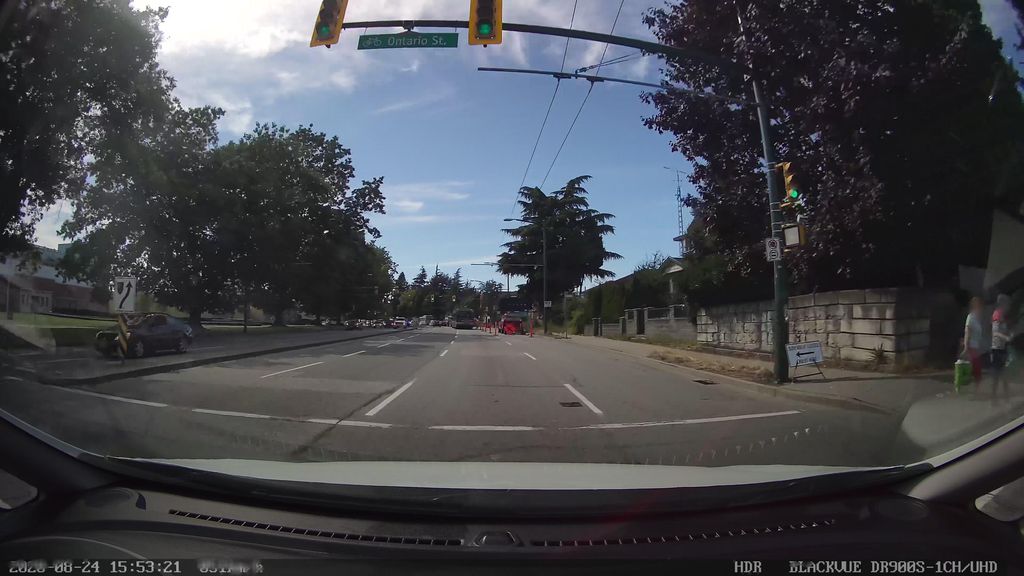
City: vancouver